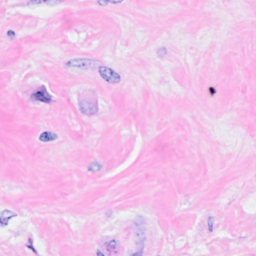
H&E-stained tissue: Breast